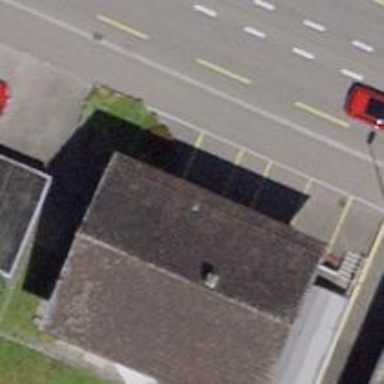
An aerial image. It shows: Veterinary facility.